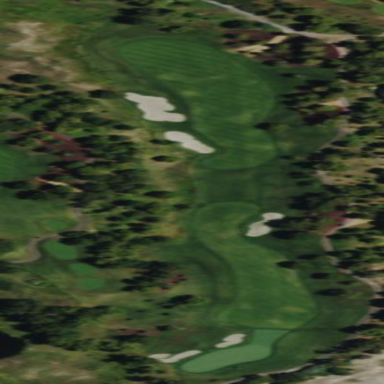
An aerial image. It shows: Area with grass used as rough in golf course.